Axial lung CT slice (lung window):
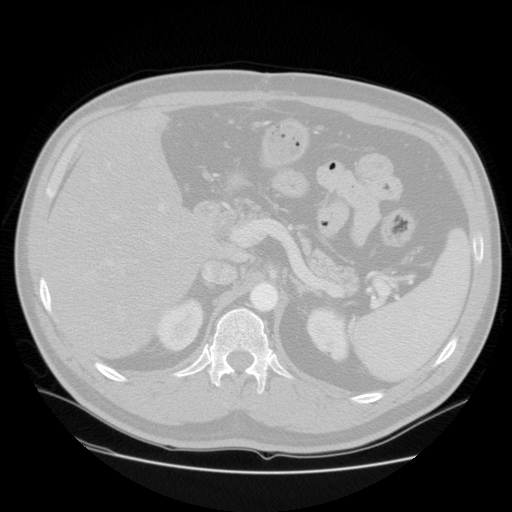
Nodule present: no